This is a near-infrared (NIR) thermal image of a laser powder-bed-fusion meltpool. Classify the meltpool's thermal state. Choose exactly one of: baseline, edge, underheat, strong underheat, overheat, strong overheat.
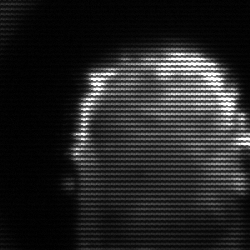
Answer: baseline